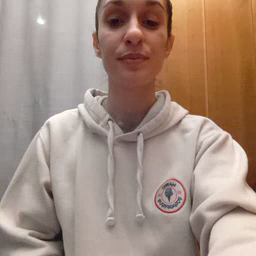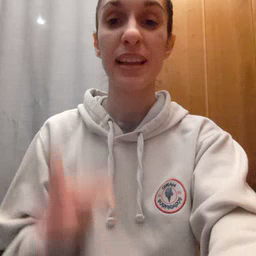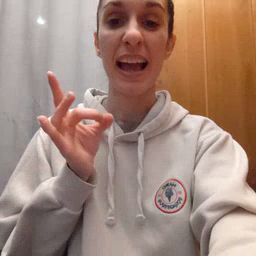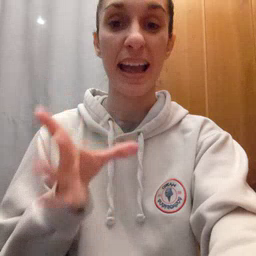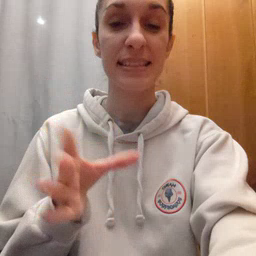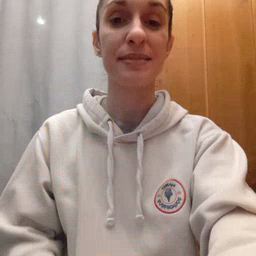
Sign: hate